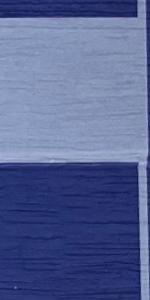
Label: Empty